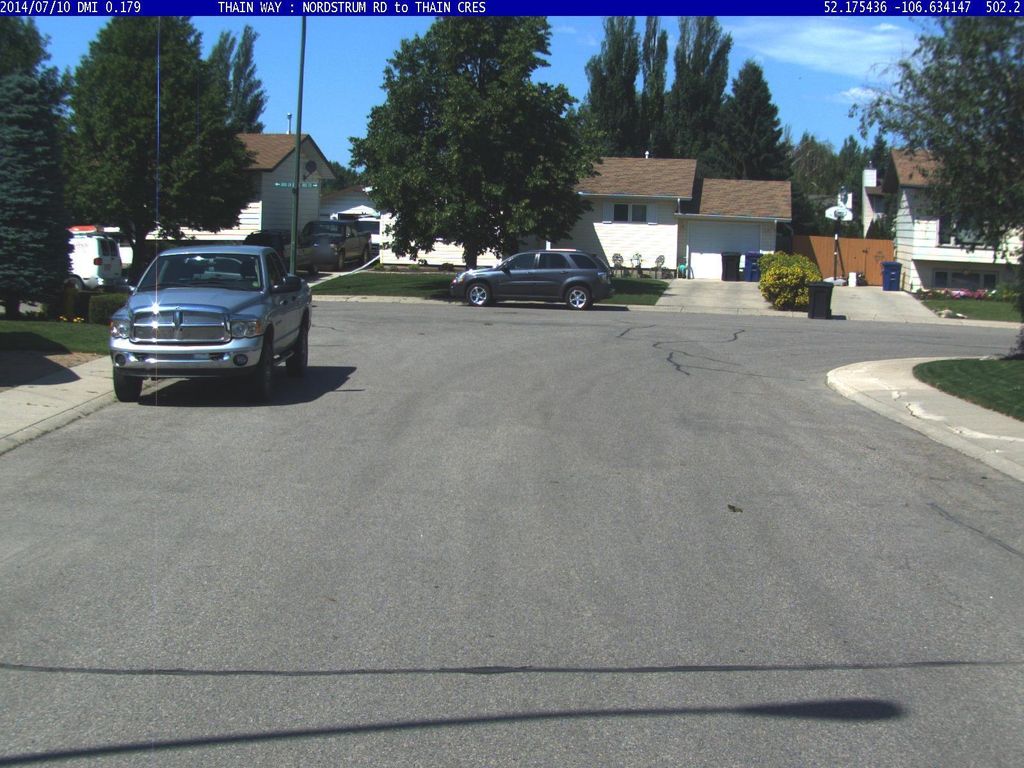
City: saskatoon